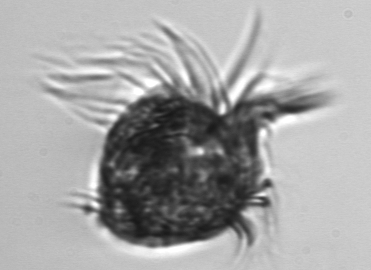
Label: Pelagostrobilidium